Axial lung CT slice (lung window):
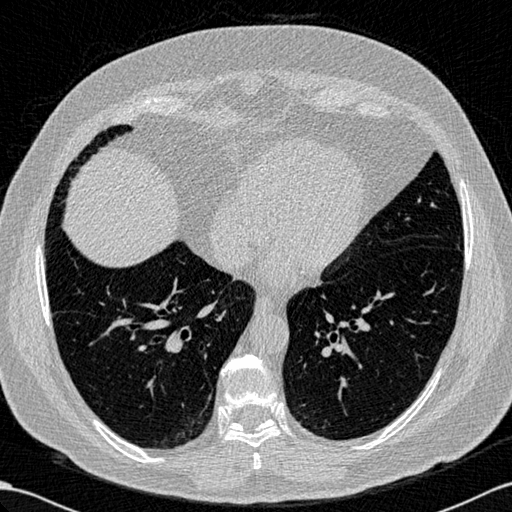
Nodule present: no